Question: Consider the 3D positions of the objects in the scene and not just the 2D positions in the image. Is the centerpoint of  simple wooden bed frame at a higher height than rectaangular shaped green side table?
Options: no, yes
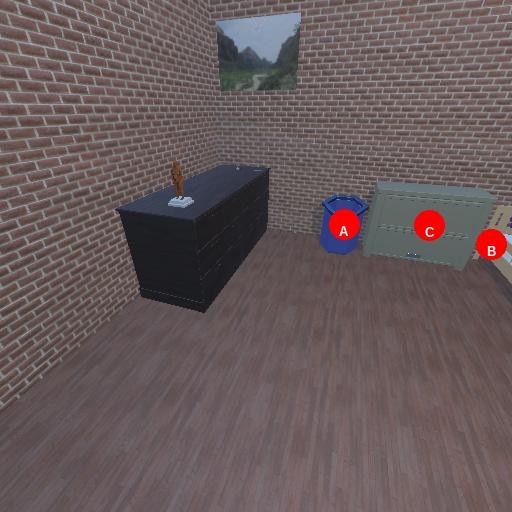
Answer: no